Question: This might be a very quick question to which I can't seem to find the answer to:
What is the button type called which we see on the facebook's navigation bar on the left hand side?

Any special name for it?
I checked out the standard buttons on apple's human interface, but can't seem to find it listed:
<URL>
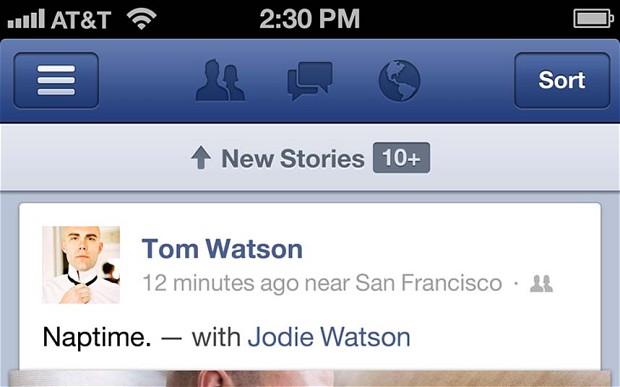
Answer: I have seen this button popping up in a number of apps lately. You might call it the Splitview reveal button, or the Sidebar Reveal Button. I don't believe there is an official name for it, but there are a number of open source projects that are implementing it.
Here is a stackoverflow link covering how to program one:
<URL>